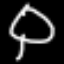
Label: mushroom